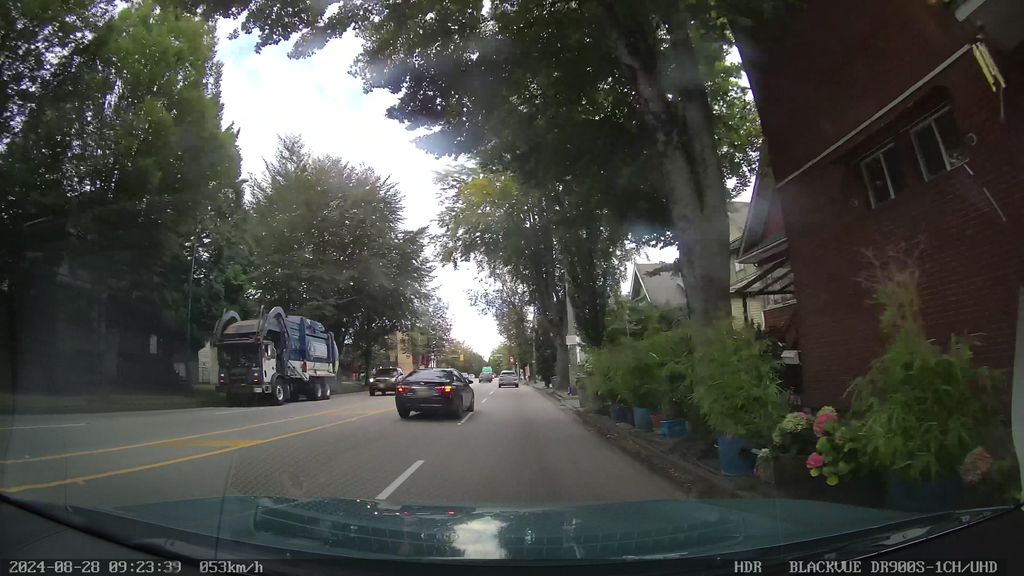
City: vancouver